Aerial crown-view tile of a tropical tree (Barro Colorado Island, Panama), acquired 20241112:
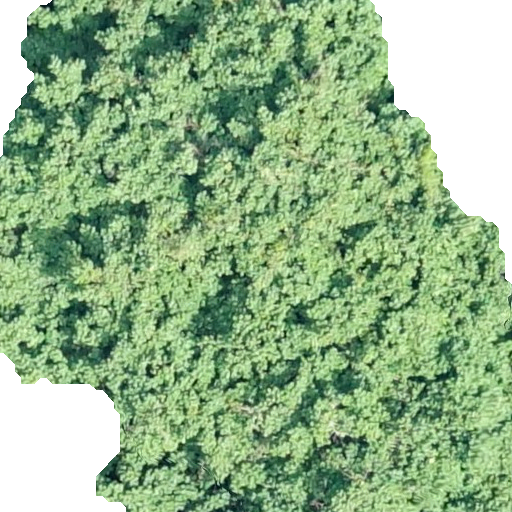
Species: Tachigali panamensis
GBIF accepted scientific name: Tachigali panamensis
Crown area: 420.607 m²